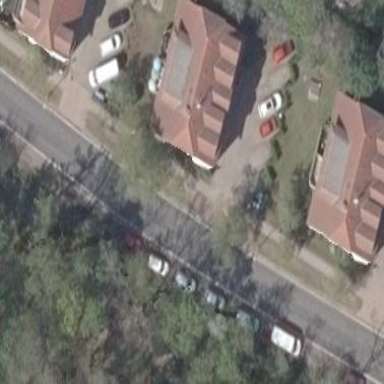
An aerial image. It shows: Half-hipped roof shape on the apartments building.